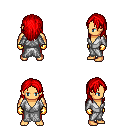
a pixel art fantasy rpg character, male body template, human, tanned skin, white robe, red pants, red long hairstyle, gold gloves, four views (front, back, left, right), 2x2 character sprite sheet, small pixel art, hard edges, no anti-aliasing